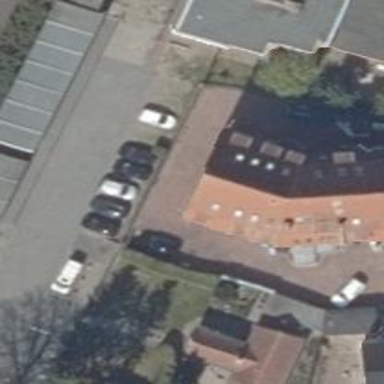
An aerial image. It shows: Part of building is shown in the image.